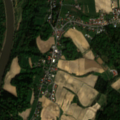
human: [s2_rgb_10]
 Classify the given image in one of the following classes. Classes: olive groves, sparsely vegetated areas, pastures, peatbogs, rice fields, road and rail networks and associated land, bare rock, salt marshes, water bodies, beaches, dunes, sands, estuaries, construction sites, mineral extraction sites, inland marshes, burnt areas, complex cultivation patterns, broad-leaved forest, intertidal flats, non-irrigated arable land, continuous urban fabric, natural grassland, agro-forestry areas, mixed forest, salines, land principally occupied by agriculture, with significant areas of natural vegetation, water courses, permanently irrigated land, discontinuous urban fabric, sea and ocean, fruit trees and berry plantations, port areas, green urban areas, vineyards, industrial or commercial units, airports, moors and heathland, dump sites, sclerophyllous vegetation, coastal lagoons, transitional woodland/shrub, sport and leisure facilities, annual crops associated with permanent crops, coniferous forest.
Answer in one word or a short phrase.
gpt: discontinuous urban fabric, non-irrigated arable land, complex cultivation patterns, land principally occupied by agriculture, with significant areas of natural vegetation, broad-leaved forest, mixed forest, water courses